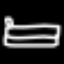
Label: bed